Question: I want to debug a REST API and see how it's used from very complex client code. After I identify the AJAX request in the Network tab, how can I go to the code that created it?

Is this <URL>?
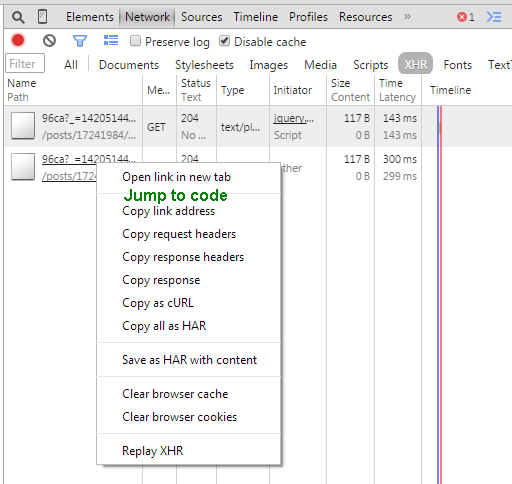
Answer: See the "Initiator" column in the network tab. It tells you which code initiated the AJAX call. You will also get a tooltip with a full stack trace.